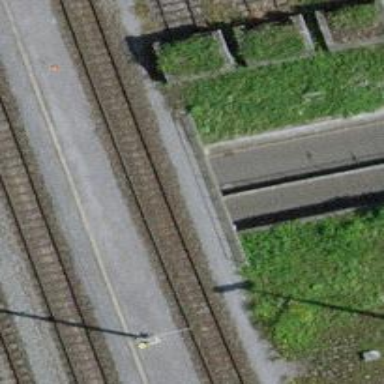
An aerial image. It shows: Service road with asphalt surface passing through tunnel.